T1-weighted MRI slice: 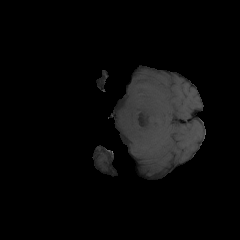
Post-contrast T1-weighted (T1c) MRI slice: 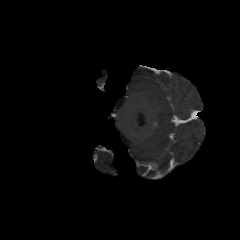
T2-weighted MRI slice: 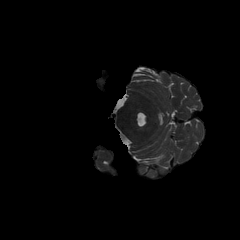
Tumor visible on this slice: no